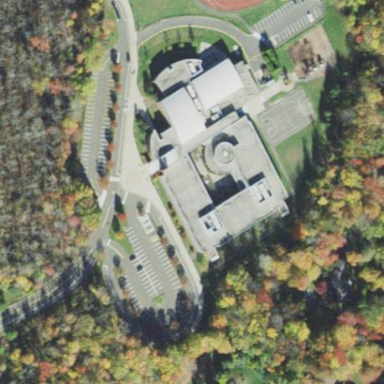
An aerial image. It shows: School.